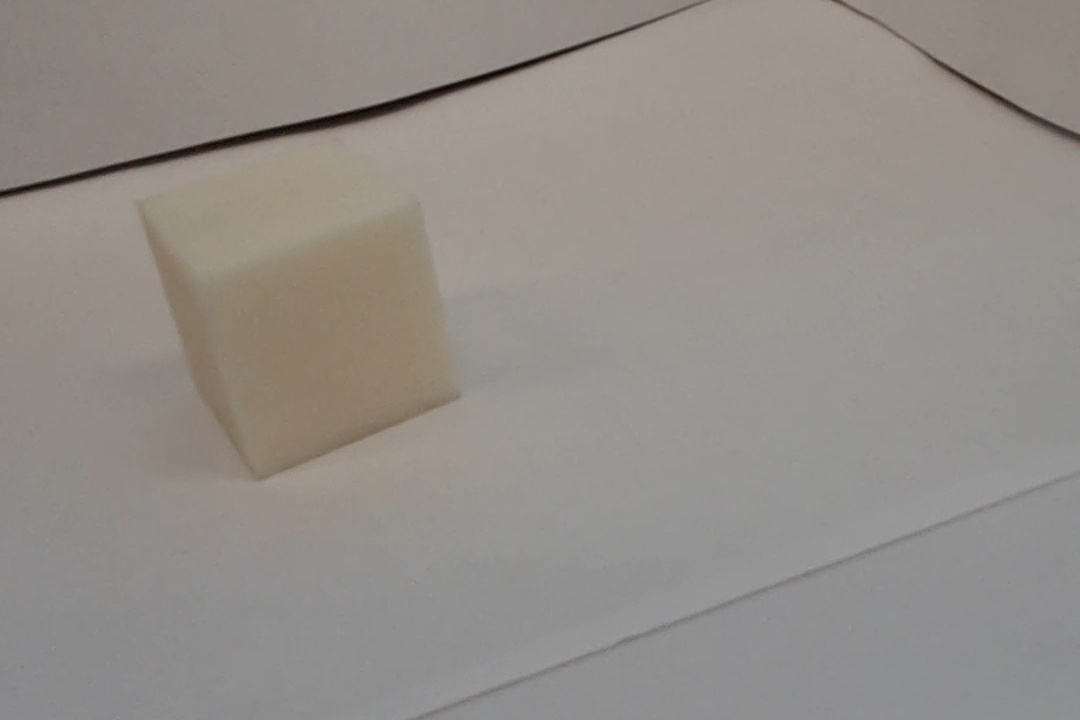
Label: Cuboid